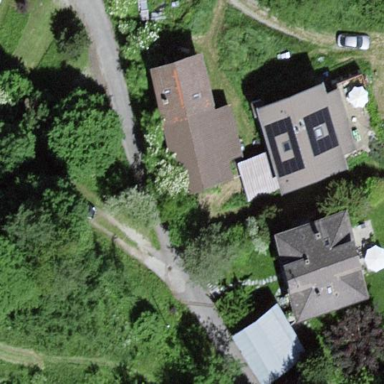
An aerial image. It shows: Detached building with gabled roof.